Interaction volume radius: 10 \u00c5
Interaction volume height: 10 \u00c5
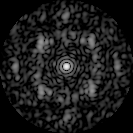
Disorder parameter: 0.5749